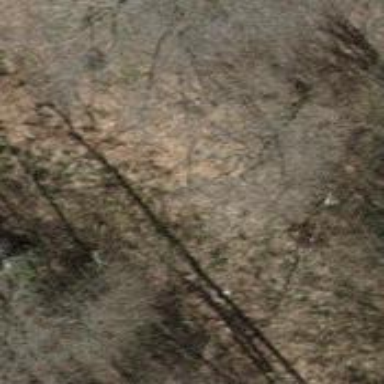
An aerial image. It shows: Path.